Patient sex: M
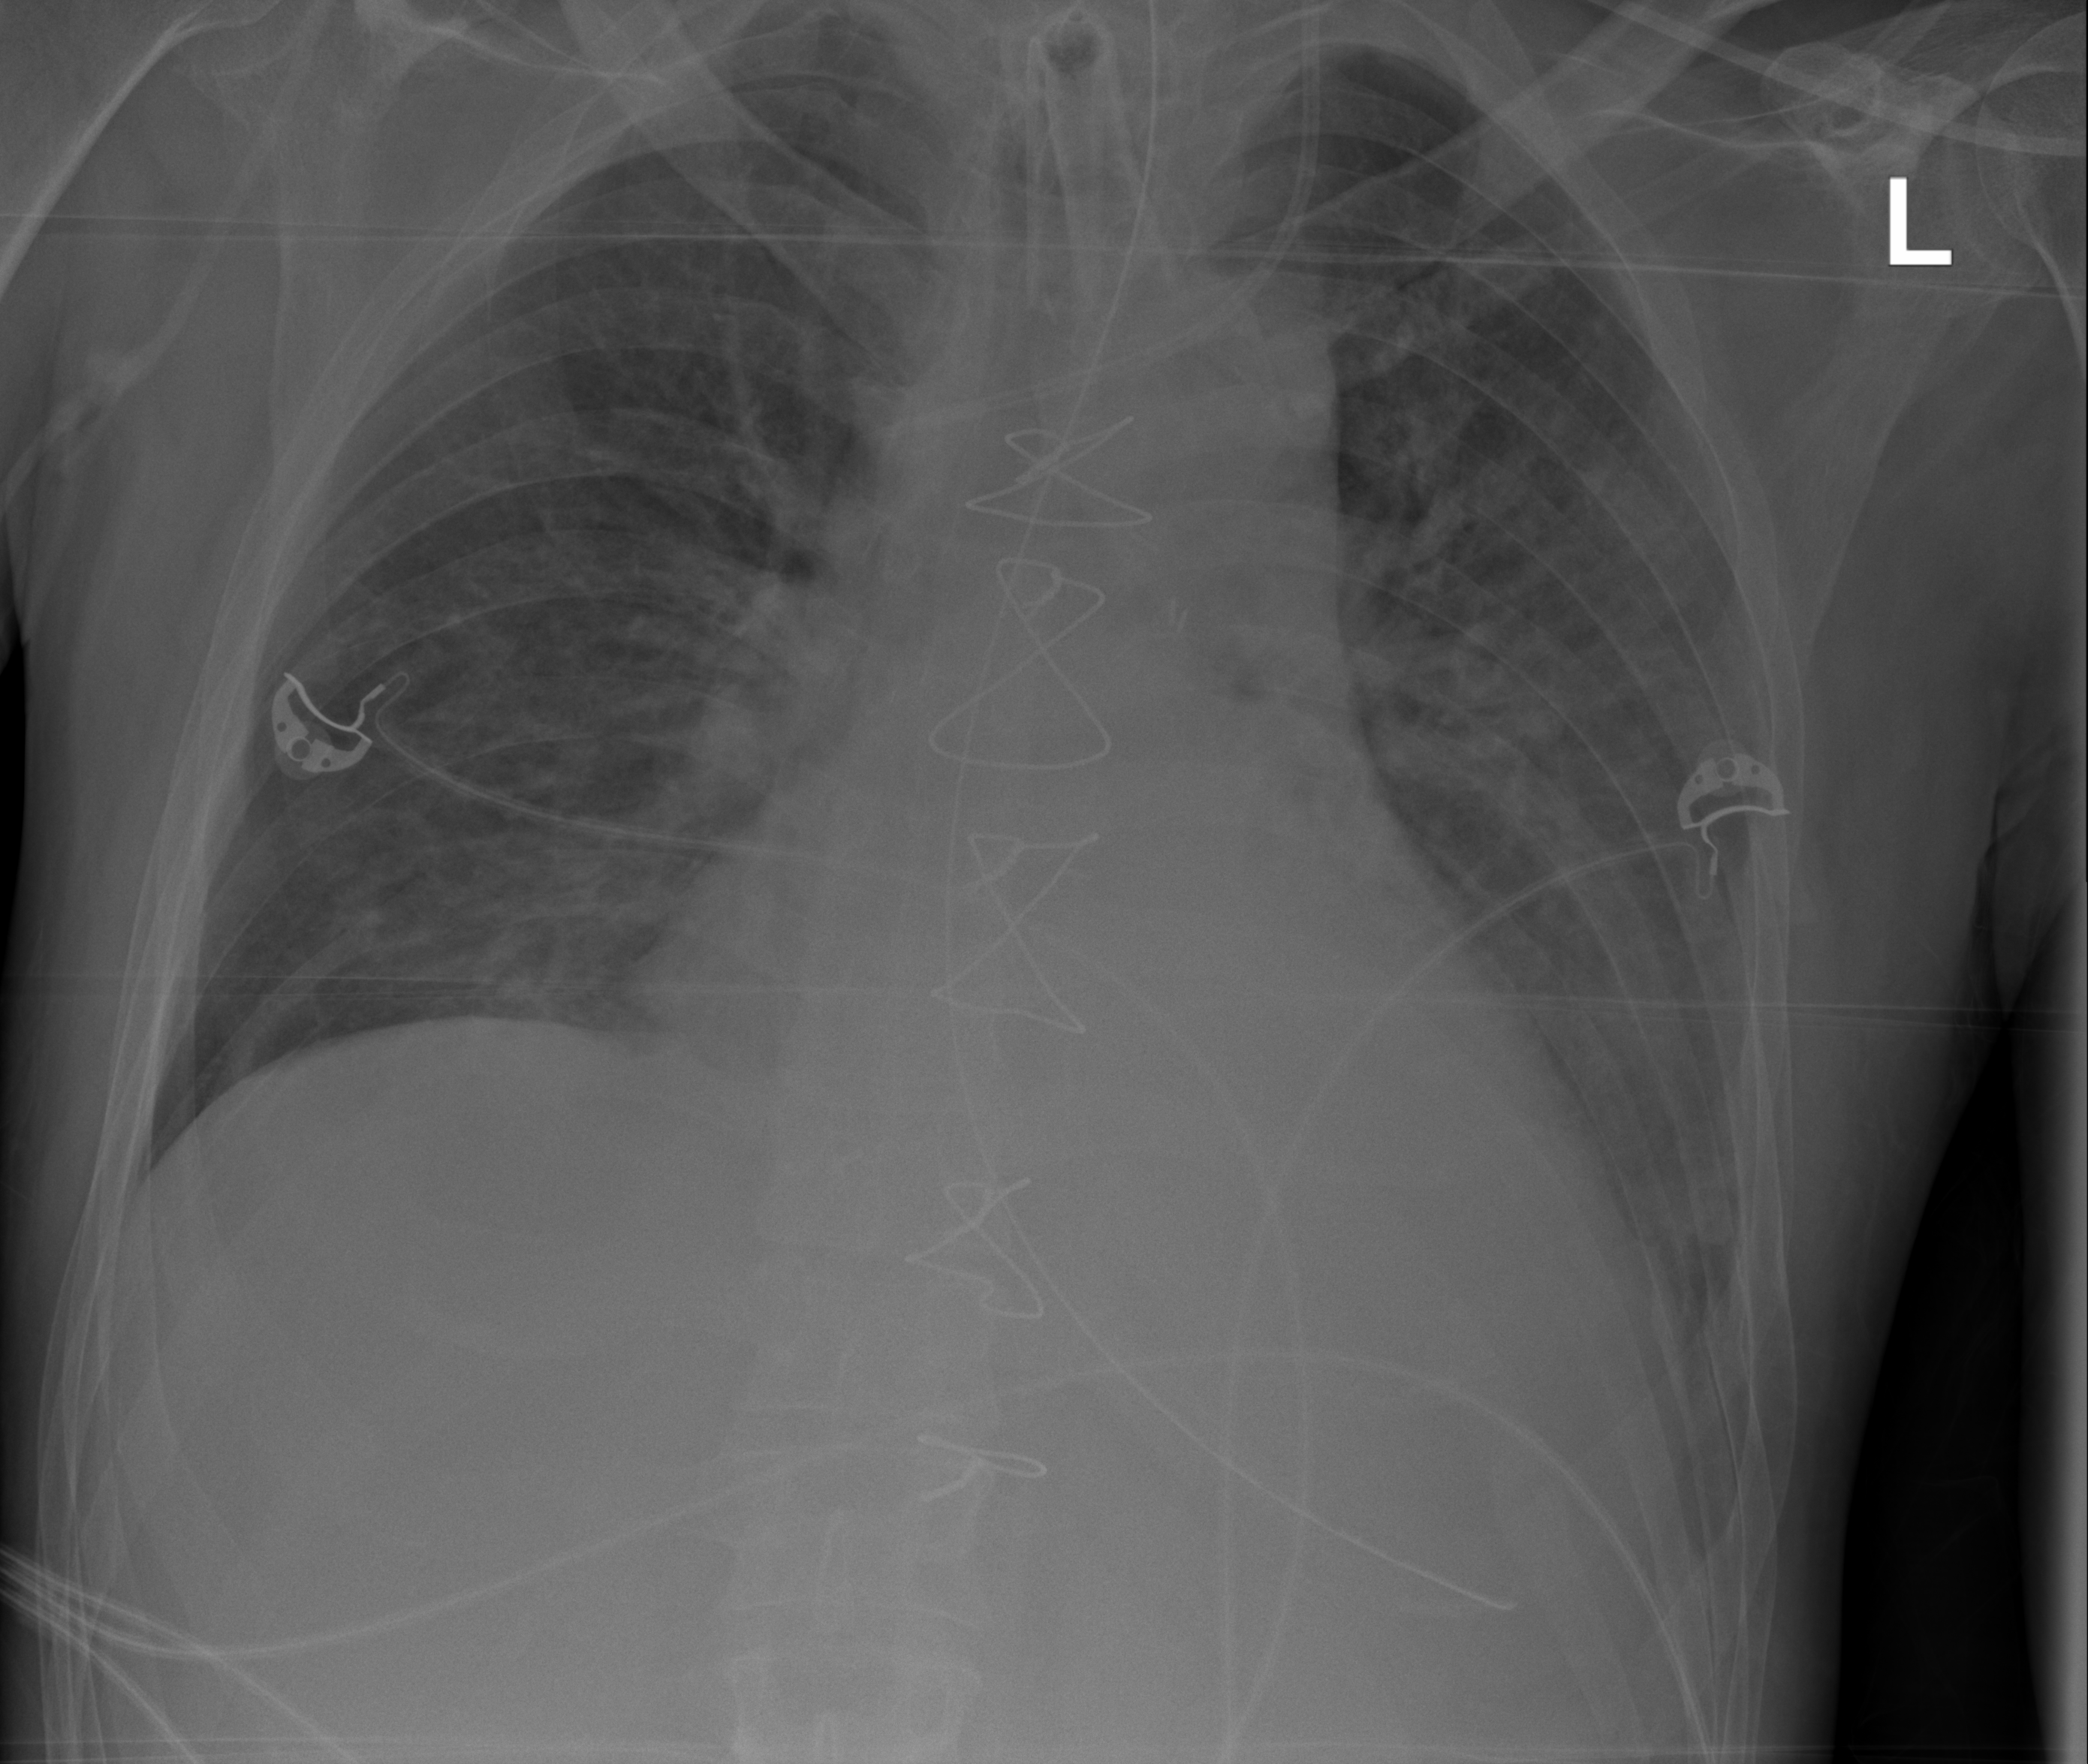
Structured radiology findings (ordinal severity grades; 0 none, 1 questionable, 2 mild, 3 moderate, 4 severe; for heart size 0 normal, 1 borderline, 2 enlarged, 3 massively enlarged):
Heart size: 1
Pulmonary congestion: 2
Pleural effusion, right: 0
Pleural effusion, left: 2
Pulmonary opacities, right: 0
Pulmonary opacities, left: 0
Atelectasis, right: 0
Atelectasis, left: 2